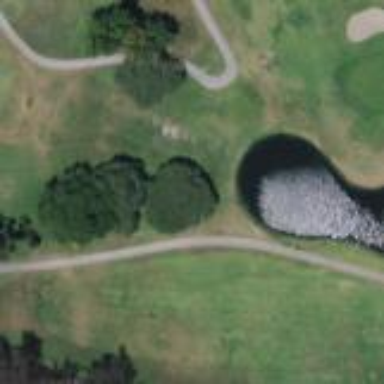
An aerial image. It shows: Rough grassy area used for golf.